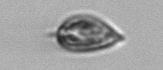
Label: Prorocentrum_triestinum